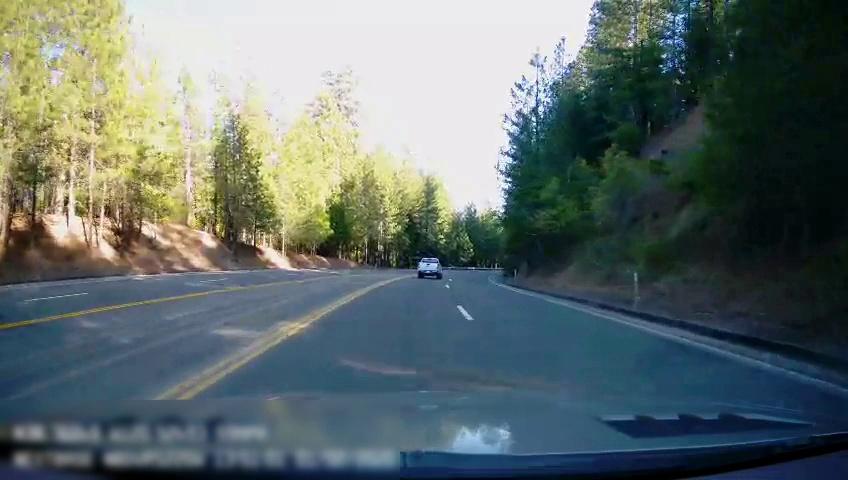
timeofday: Day
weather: Sunny
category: Drivable Space
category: Vehicles | Truck
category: Lanes | Current Lane
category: Lanes | Alternate Lane
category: Lanes | Current Lane
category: Lanes | Alternate Lane
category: Lanes | Opposite Lane
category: Lanes | Opposite Lane
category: Lanes | Opposite Lane